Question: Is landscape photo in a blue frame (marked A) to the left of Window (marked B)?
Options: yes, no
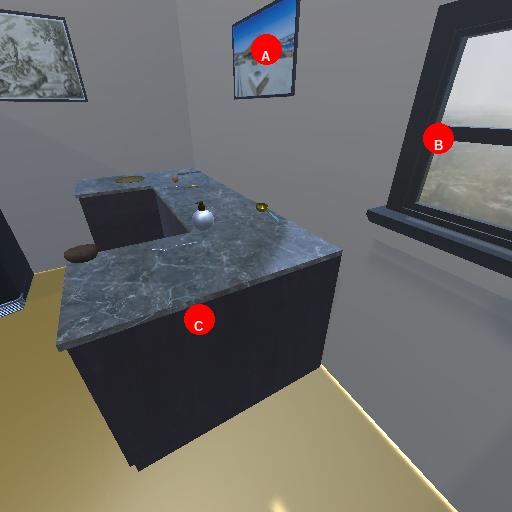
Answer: yes